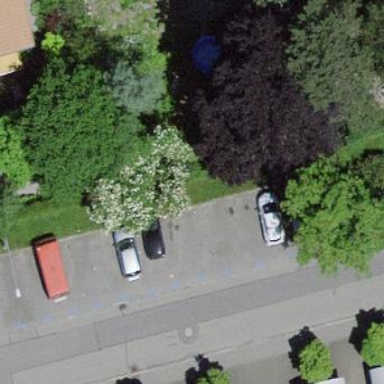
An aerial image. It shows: Street-side parking area.